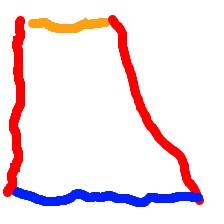
Shape: trapezoid